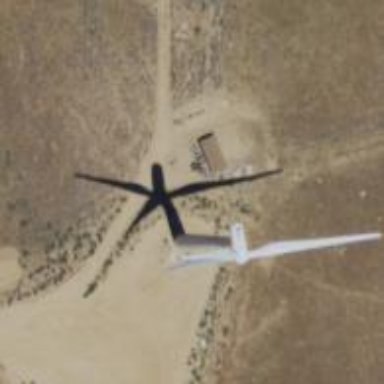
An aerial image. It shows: Wind power generator employing wind turbines.